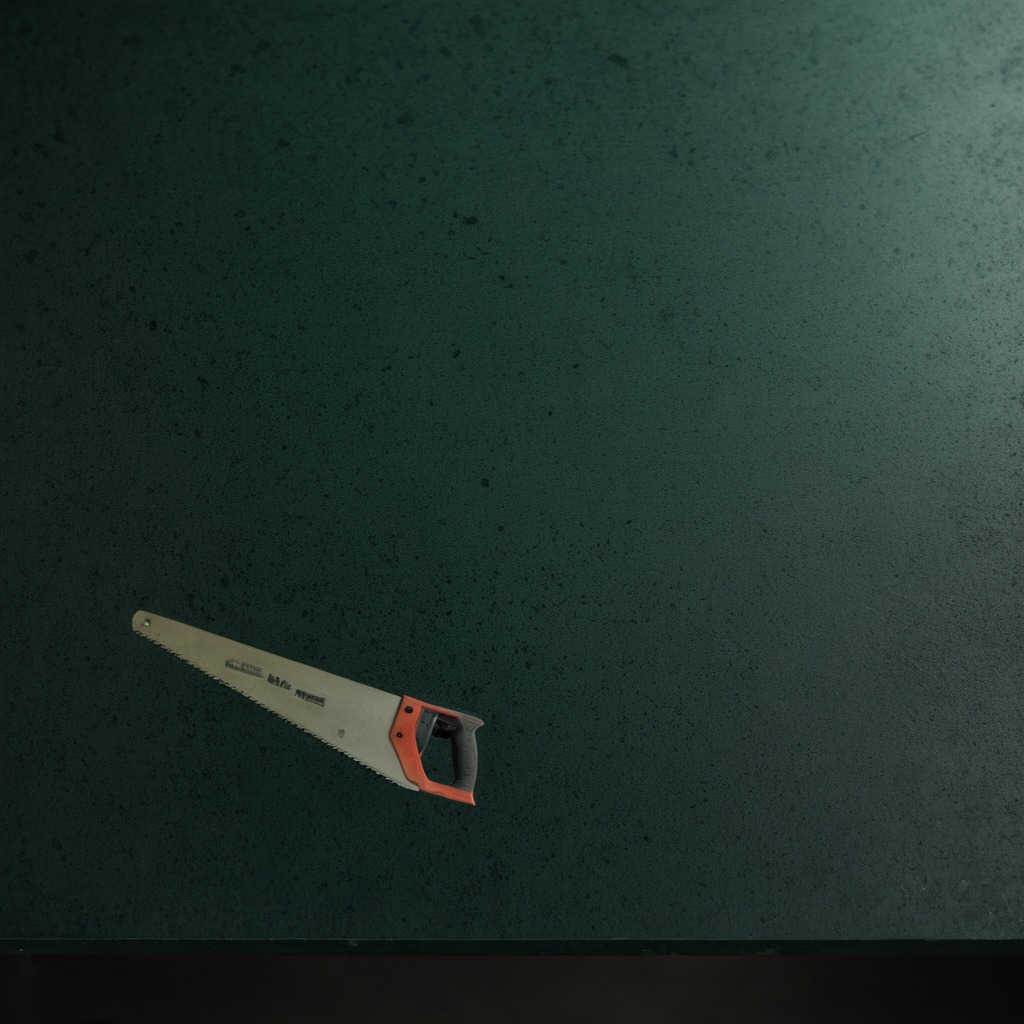
A metal saw lying on a clean granite tabletop inside a workshop at night dim ambient light soft shadows worn but beneath the mat